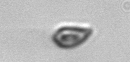
Label: Cryptophyta